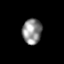
Tissue: skin
Cell type: Fibroblasts
Senescence score: 0.7402
Nuclear area (px): 480
Mean DAPI intensity: 141.292